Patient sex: F
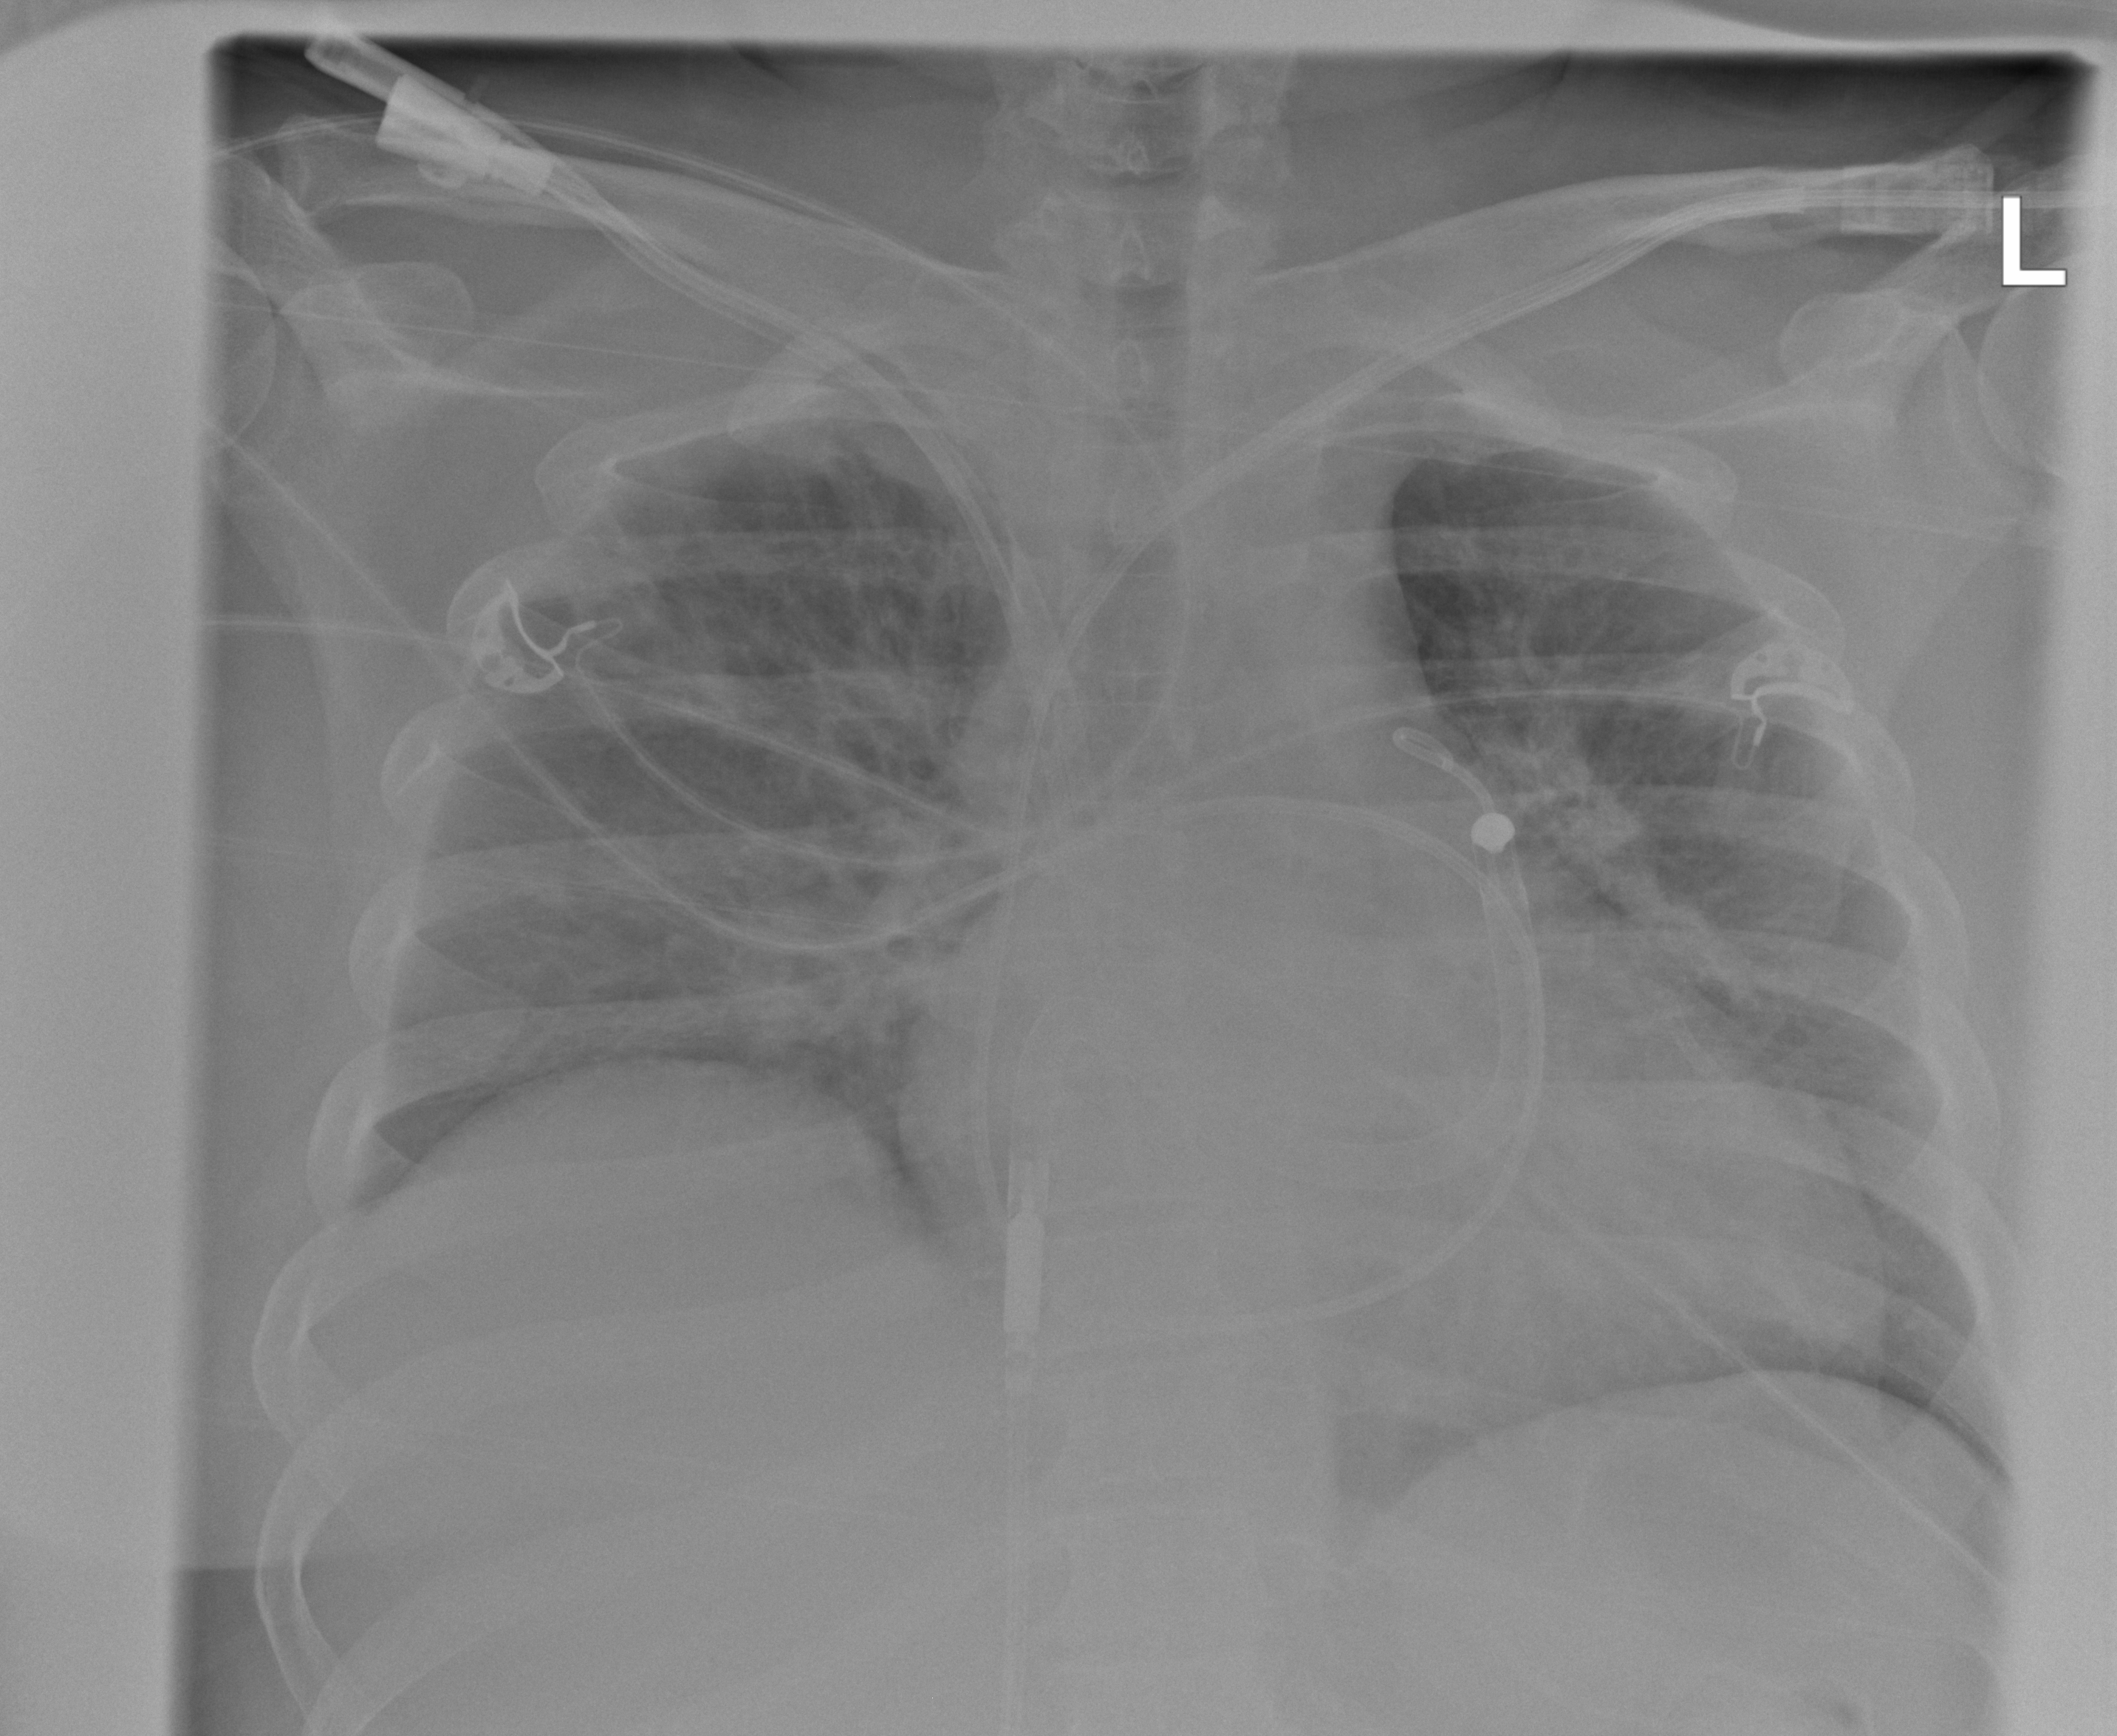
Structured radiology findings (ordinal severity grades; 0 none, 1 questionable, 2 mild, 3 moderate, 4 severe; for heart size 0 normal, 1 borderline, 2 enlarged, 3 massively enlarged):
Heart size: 2
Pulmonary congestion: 3
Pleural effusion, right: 0
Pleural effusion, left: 0
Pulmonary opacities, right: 2
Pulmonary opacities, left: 2
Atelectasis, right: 2
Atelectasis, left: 0